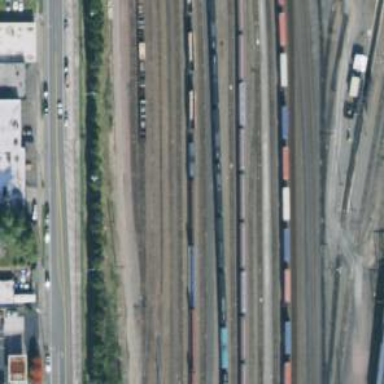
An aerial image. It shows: Railway yard used for servicing trains.